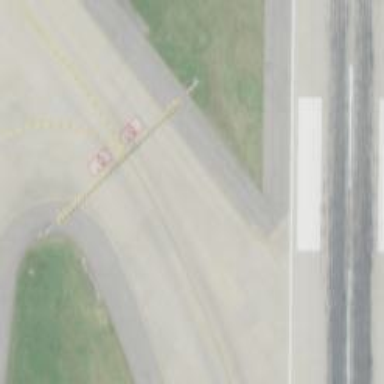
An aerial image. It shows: View of taxiway at the airport.